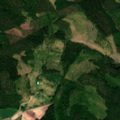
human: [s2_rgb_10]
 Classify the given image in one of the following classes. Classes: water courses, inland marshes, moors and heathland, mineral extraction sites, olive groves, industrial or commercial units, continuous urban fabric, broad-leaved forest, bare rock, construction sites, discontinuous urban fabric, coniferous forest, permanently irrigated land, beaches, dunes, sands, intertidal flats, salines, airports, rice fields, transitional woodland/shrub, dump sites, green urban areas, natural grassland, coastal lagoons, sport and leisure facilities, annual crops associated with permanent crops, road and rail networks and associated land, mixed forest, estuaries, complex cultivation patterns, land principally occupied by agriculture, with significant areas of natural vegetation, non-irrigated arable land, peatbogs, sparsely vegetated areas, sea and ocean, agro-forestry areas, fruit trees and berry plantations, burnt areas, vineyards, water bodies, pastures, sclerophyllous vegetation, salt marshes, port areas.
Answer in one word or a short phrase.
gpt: non-irrigated arable land, coniferous forest, mixed forest, transitional woodland/shrub